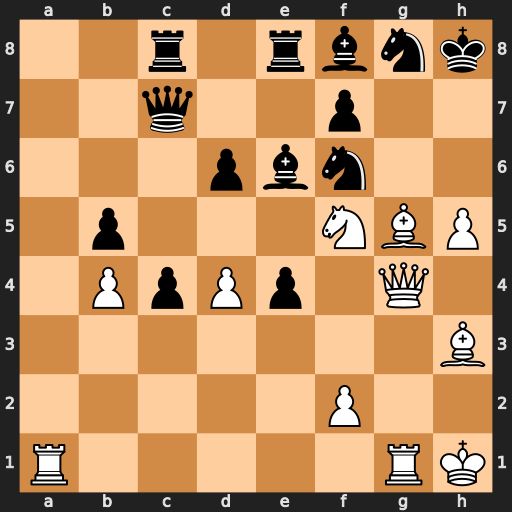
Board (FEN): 2r1rbnk/2q2p2/3pbn2/1p3NBP/1PpPp1Q1/7B/5P2/R5RK
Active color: w
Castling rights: -
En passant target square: -
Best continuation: Bxf6+ Nxf6 Qg5